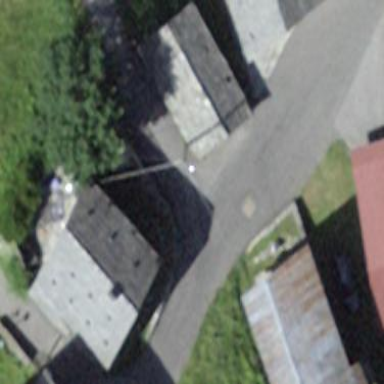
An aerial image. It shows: View of roof of building.